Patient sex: M
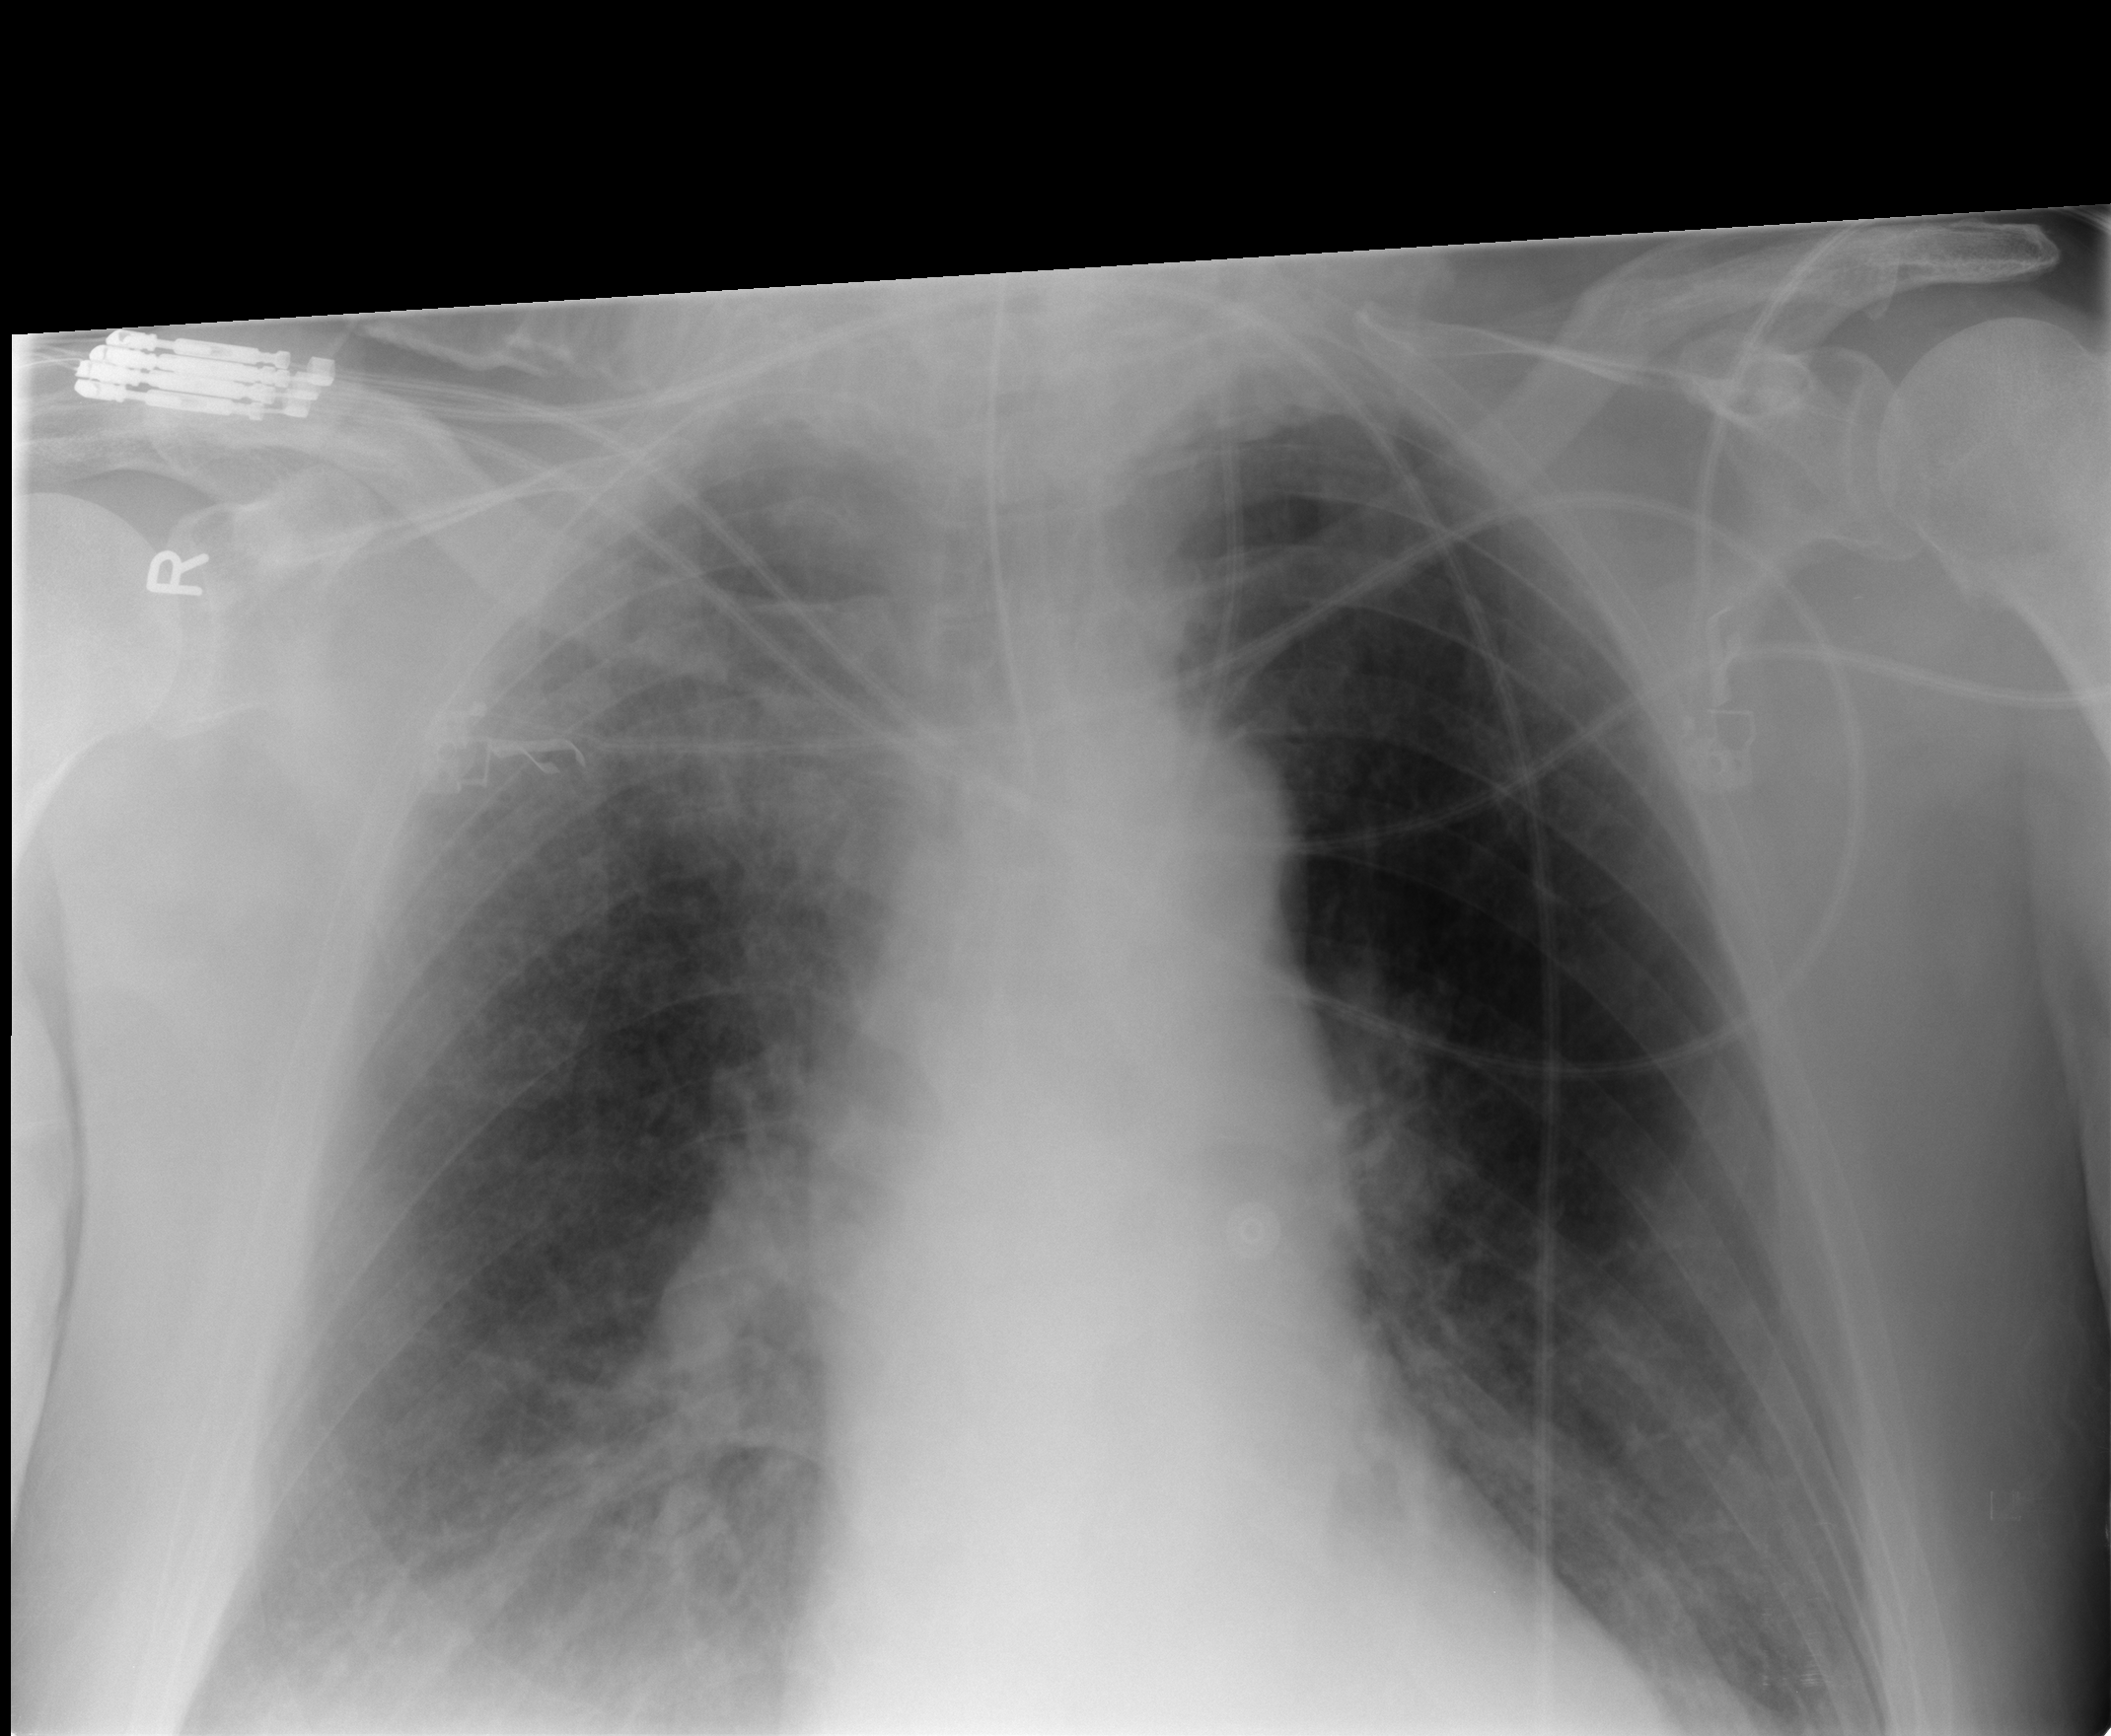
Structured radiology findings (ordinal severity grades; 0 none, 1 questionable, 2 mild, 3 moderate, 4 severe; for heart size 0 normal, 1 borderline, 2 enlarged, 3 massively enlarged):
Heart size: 0
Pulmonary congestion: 3
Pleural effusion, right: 2
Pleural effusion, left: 2
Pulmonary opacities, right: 1
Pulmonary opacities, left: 0
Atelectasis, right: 2
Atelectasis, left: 2